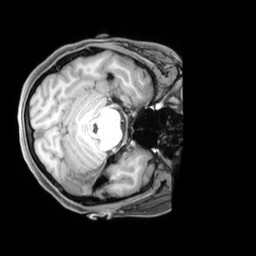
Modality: T1w
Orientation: axial
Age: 26
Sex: female
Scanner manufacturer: siemens
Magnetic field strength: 3 T
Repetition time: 1.97 s
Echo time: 0.00206 s